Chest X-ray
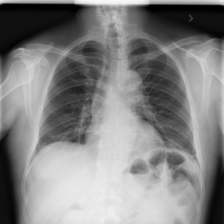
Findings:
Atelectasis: positive
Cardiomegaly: negative
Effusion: negative
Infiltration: positive
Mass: negative
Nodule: negative
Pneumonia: negative
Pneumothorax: negative
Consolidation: negative
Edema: negative
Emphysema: negative
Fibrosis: negative
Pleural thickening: negative
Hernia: negative